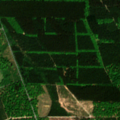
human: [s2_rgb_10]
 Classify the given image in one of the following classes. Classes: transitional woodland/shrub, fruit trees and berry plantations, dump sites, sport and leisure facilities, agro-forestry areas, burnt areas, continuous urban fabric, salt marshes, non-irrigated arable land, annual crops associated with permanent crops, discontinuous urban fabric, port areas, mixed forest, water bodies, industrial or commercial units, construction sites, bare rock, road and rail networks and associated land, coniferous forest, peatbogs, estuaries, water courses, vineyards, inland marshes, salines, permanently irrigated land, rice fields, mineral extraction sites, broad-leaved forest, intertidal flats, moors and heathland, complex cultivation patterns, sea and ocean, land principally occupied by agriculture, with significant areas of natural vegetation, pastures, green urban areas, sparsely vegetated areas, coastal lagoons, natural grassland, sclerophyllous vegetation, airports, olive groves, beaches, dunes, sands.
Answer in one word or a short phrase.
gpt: complex cultivation patterns, broad-leaved forest, coniferous forest, mixed forest, transitional woodland/shrub